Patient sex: M
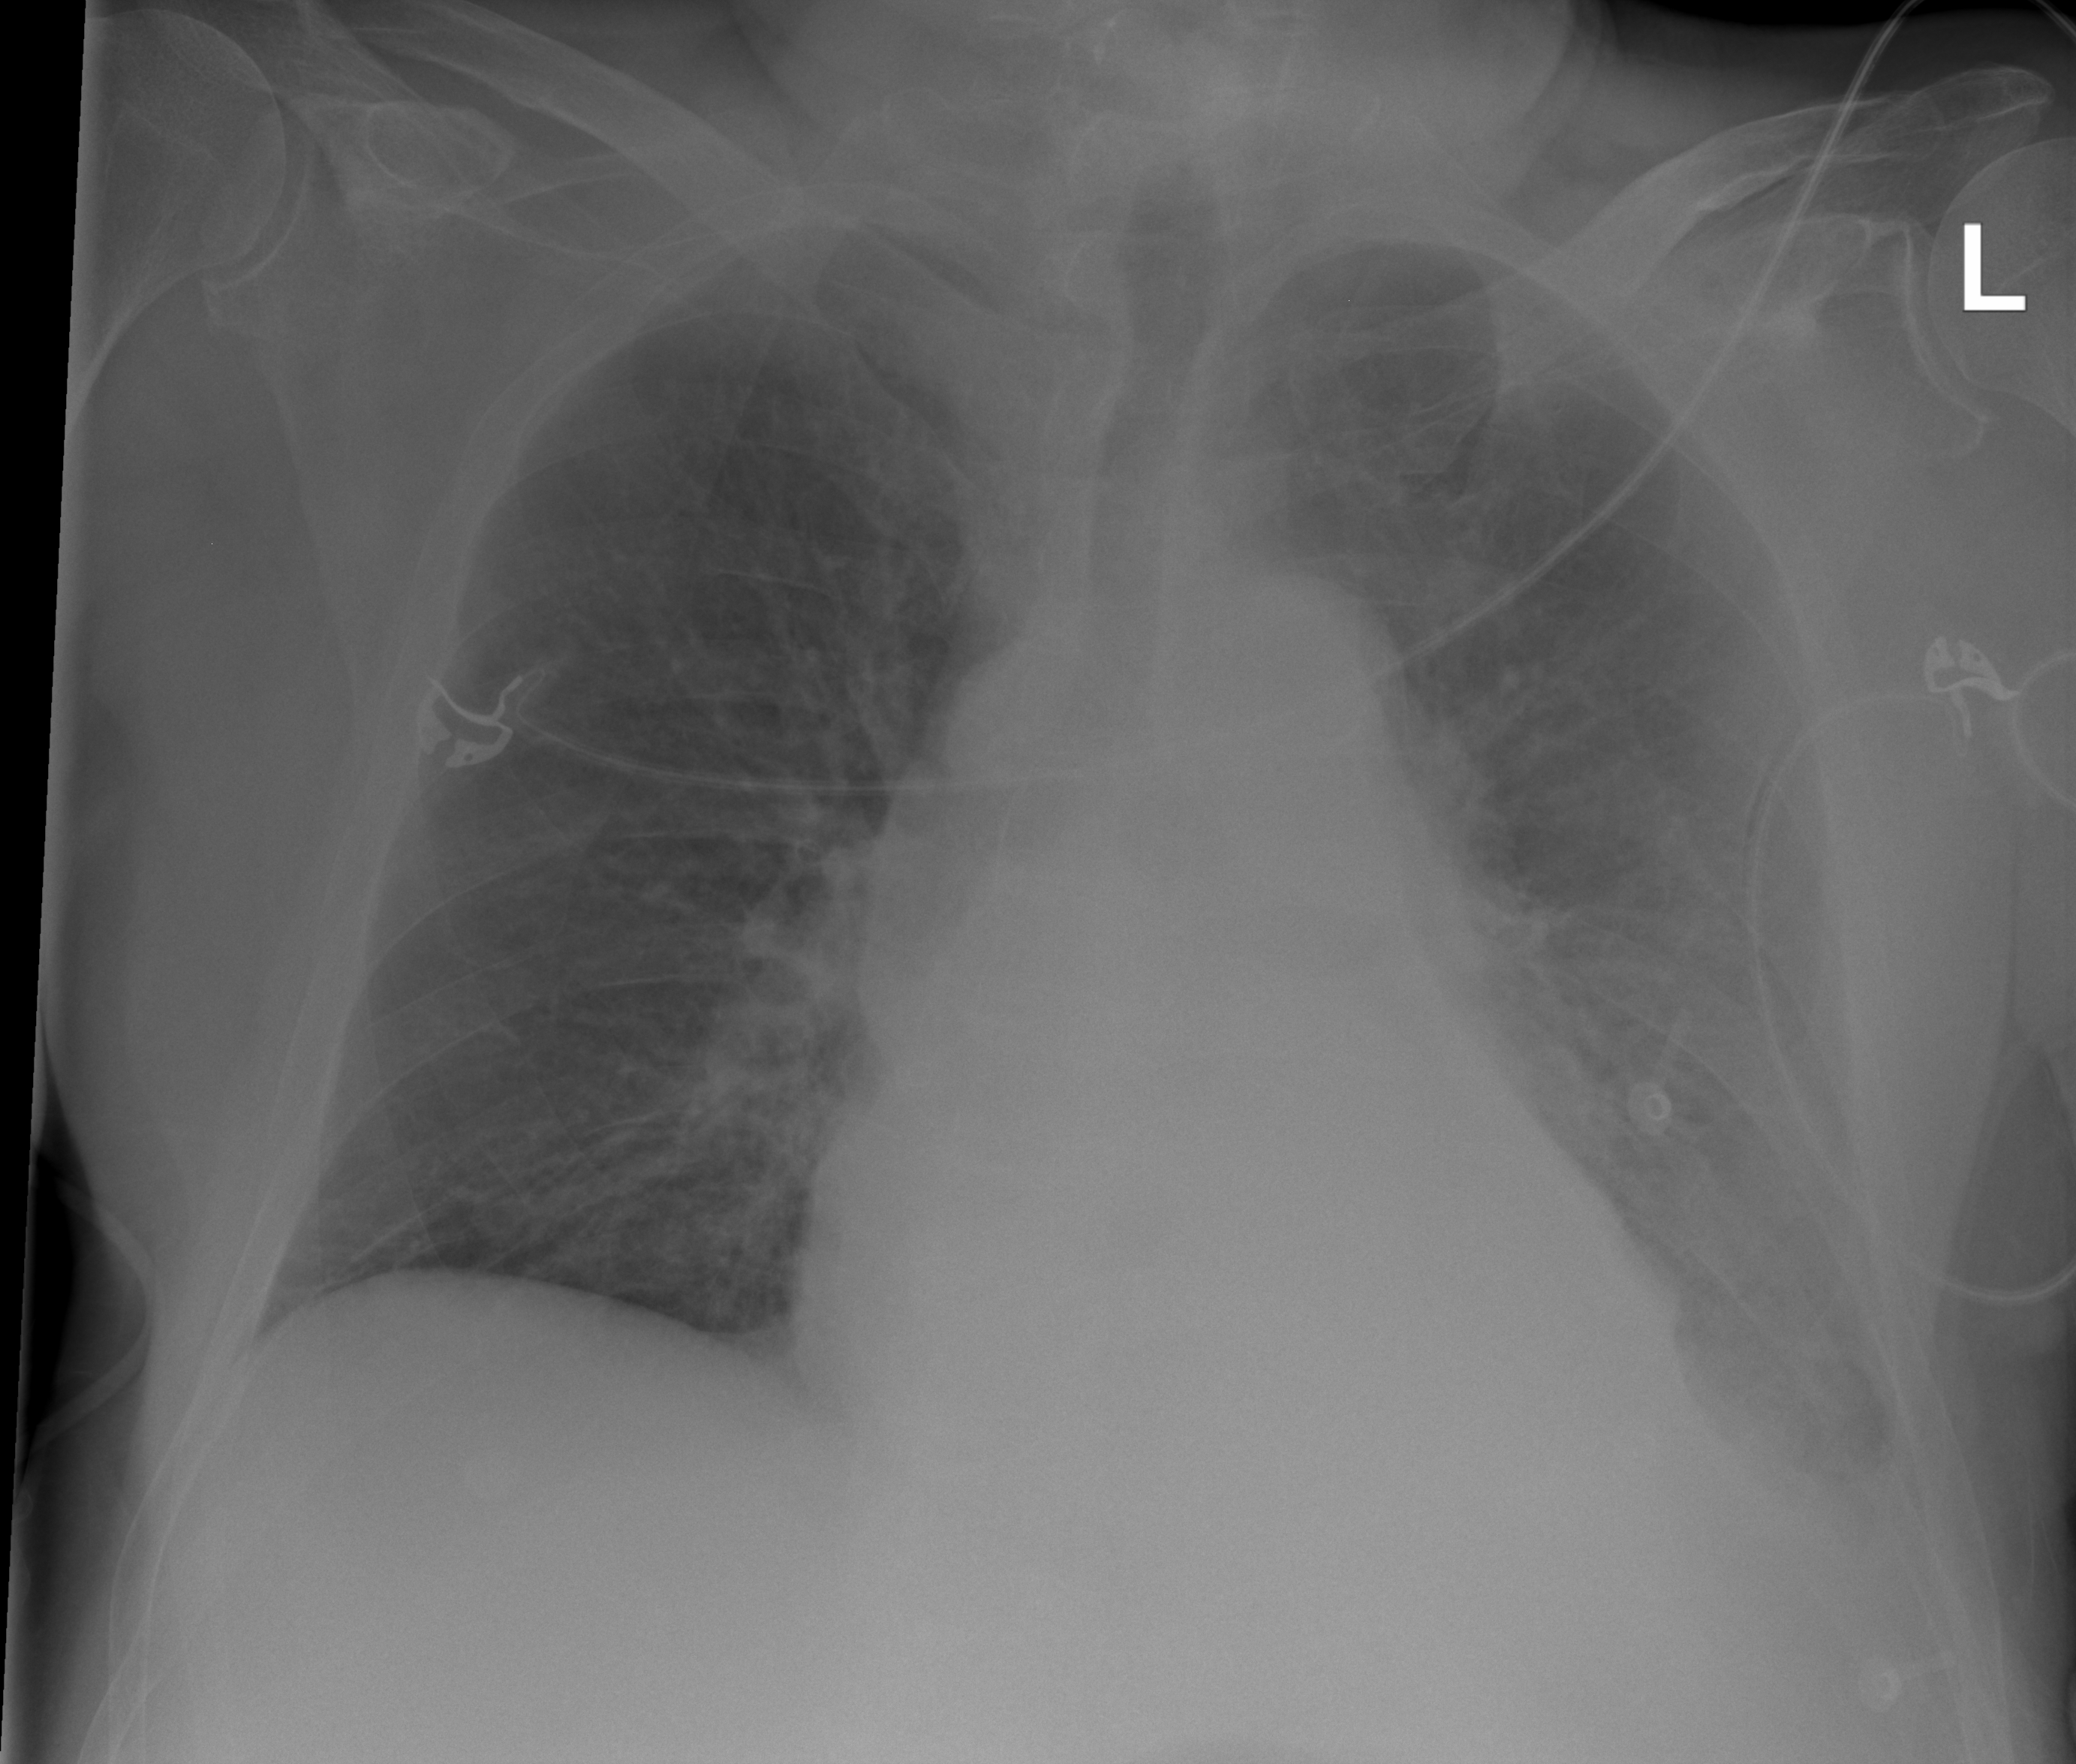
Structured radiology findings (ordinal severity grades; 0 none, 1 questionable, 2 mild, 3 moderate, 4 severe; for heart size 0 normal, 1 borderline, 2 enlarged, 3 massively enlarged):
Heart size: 0
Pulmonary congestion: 0
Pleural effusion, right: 0
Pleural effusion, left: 3
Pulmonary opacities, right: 0
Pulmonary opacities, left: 0
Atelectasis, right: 0
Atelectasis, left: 2